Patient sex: M
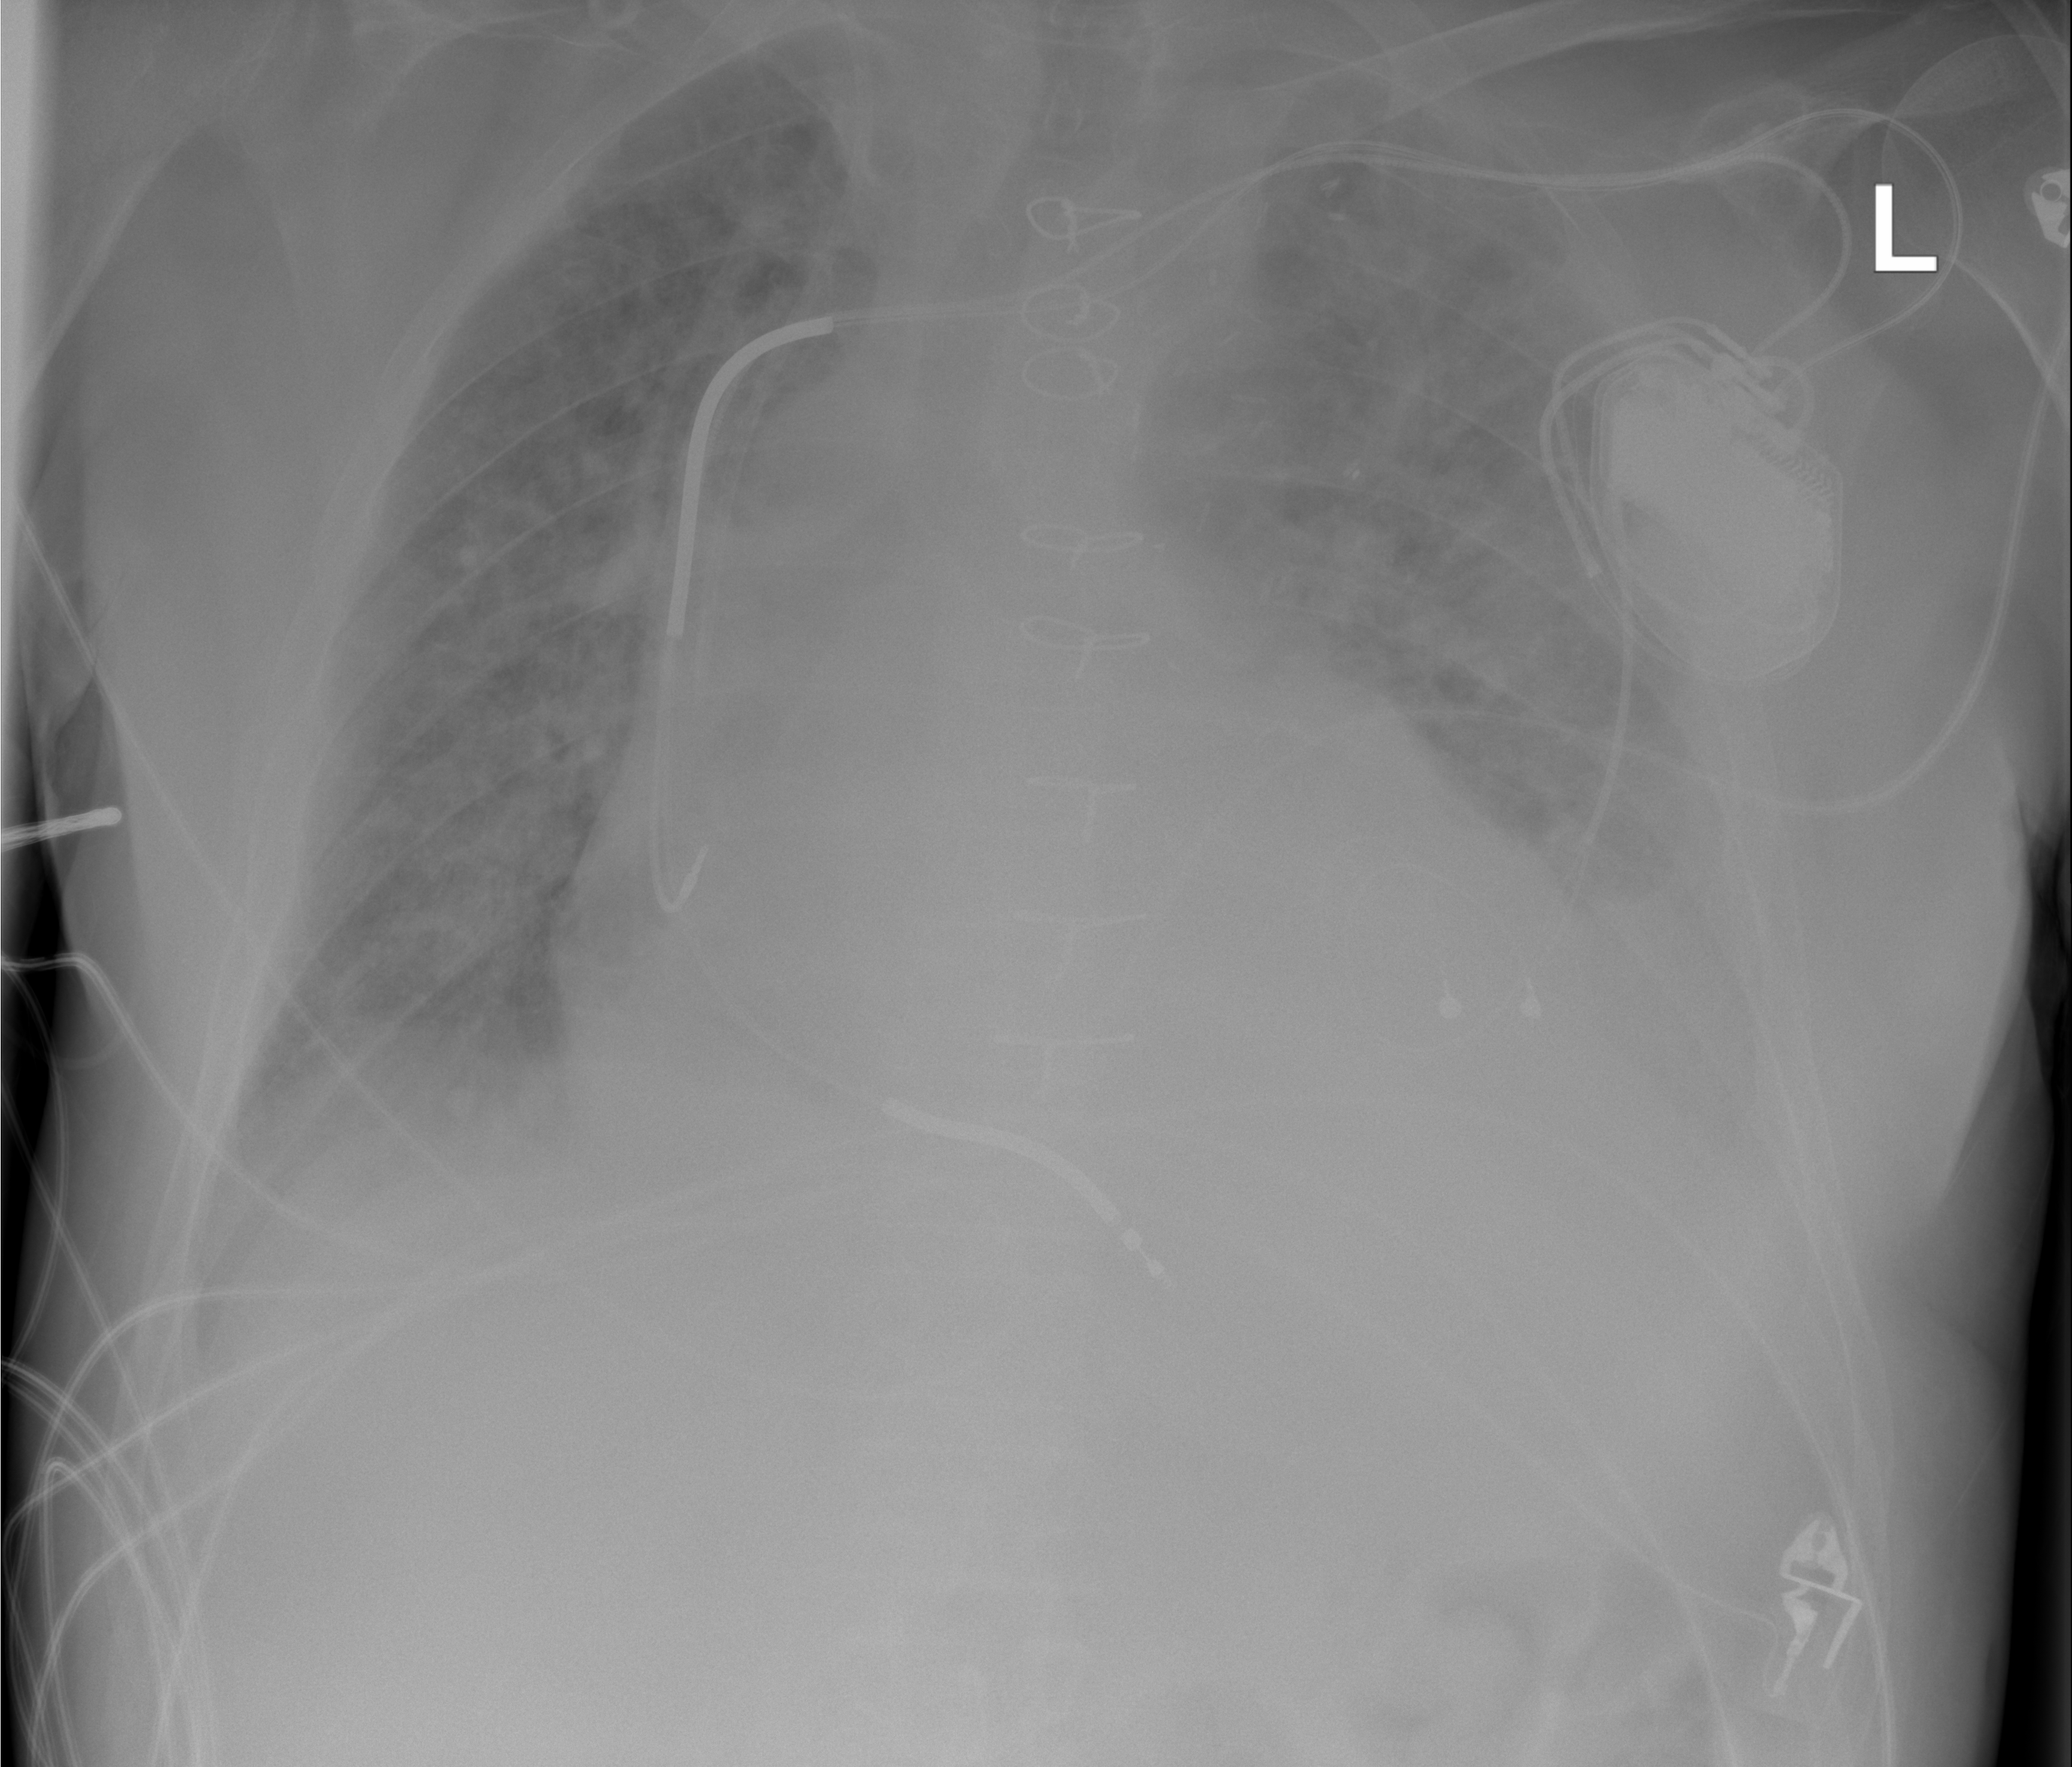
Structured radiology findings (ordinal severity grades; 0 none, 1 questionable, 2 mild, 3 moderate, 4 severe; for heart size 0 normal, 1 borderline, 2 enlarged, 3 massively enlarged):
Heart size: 2
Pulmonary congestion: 2
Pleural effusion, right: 2
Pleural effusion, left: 2
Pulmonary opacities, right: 1
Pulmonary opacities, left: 1
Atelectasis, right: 0
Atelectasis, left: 2